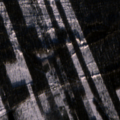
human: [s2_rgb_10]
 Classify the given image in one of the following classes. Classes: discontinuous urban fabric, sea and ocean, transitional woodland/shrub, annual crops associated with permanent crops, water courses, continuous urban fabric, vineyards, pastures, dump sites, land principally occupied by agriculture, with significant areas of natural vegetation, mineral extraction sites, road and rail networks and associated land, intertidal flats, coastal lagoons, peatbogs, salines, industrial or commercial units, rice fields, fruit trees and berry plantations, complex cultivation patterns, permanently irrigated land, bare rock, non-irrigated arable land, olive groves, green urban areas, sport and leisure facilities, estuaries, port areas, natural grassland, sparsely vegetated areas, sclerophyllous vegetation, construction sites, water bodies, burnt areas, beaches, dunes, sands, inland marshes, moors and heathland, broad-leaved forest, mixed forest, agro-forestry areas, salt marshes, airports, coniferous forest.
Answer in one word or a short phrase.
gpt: coniferous forest, transitional woodland/shrub